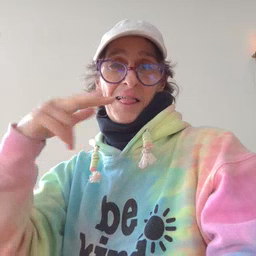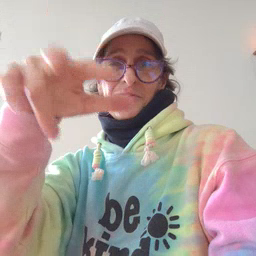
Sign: helicopter